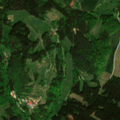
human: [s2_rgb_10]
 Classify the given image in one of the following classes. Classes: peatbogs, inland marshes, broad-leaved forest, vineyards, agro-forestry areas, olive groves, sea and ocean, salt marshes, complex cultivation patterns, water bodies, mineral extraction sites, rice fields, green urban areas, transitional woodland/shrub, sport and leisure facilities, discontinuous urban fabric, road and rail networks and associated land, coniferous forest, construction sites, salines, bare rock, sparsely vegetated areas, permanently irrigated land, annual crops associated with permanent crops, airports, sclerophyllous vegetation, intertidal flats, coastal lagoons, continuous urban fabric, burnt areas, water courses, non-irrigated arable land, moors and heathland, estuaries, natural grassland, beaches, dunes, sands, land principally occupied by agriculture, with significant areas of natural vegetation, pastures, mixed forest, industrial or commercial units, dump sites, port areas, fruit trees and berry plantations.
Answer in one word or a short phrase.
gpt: pastures, land principally occupied by agriculture, with significant areas of natural vegetation, coniferous forest